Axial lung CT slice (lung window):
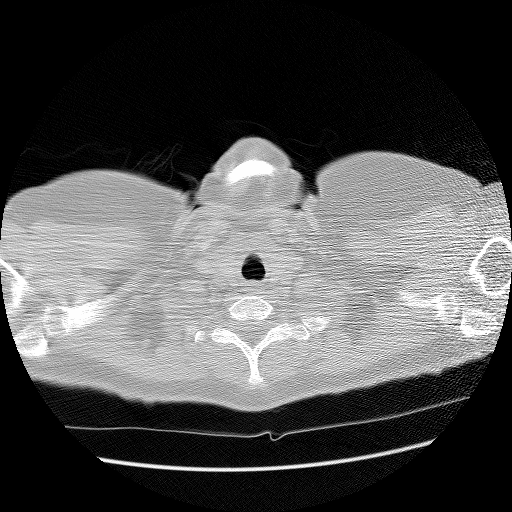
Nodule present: no